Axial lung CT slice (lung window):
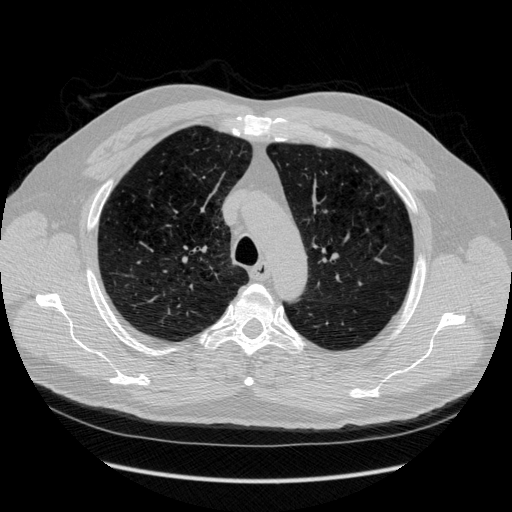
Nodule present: no